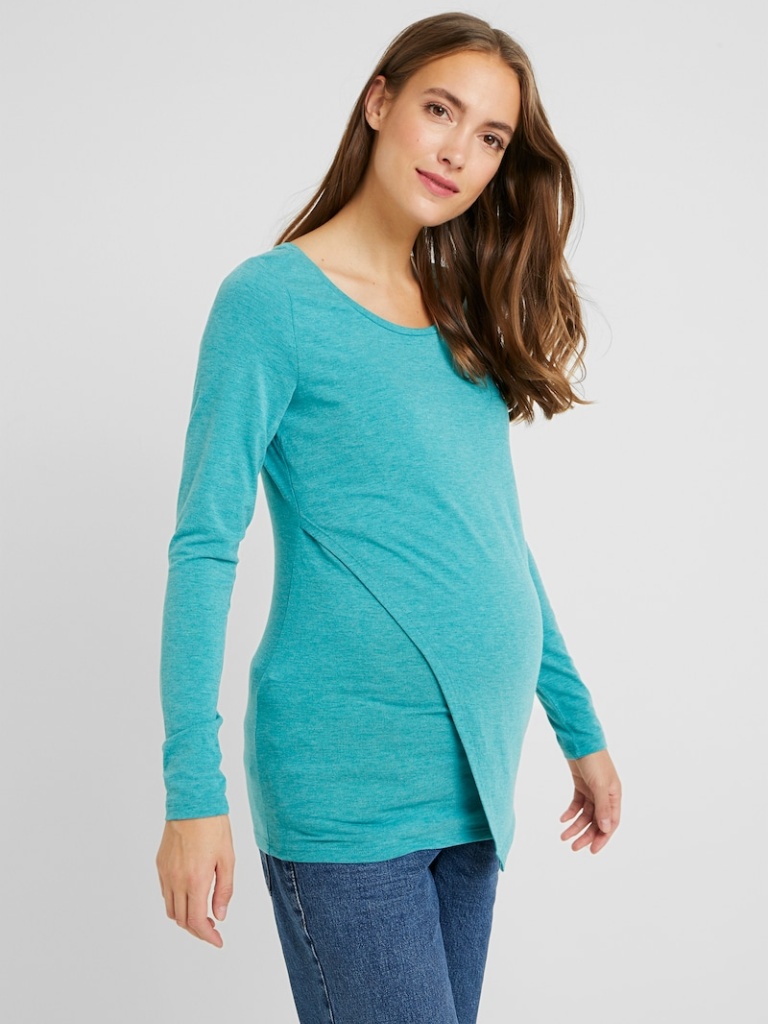
cotton fitted a long-sleeved with the sleeves down hip length Untucked scoop t-shirt